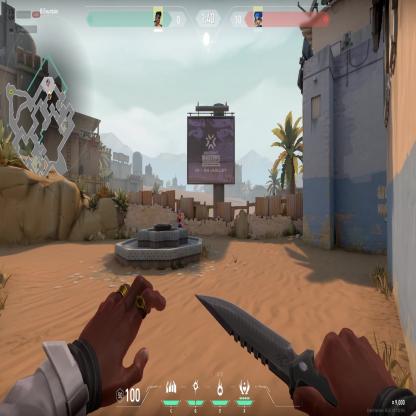
Label: enemy